Field crop: maize
Growth stage: 1
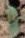
Species: datura